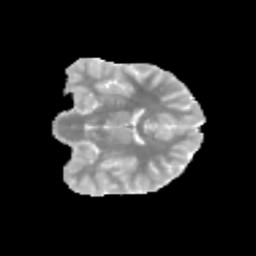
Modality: MD
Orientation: coronal
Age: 12
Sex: male
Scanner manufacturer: siemens
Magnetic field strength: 3 T
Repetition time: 3.8 s
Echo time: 0.07 s